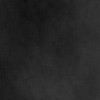
Label: dusty